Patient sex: M
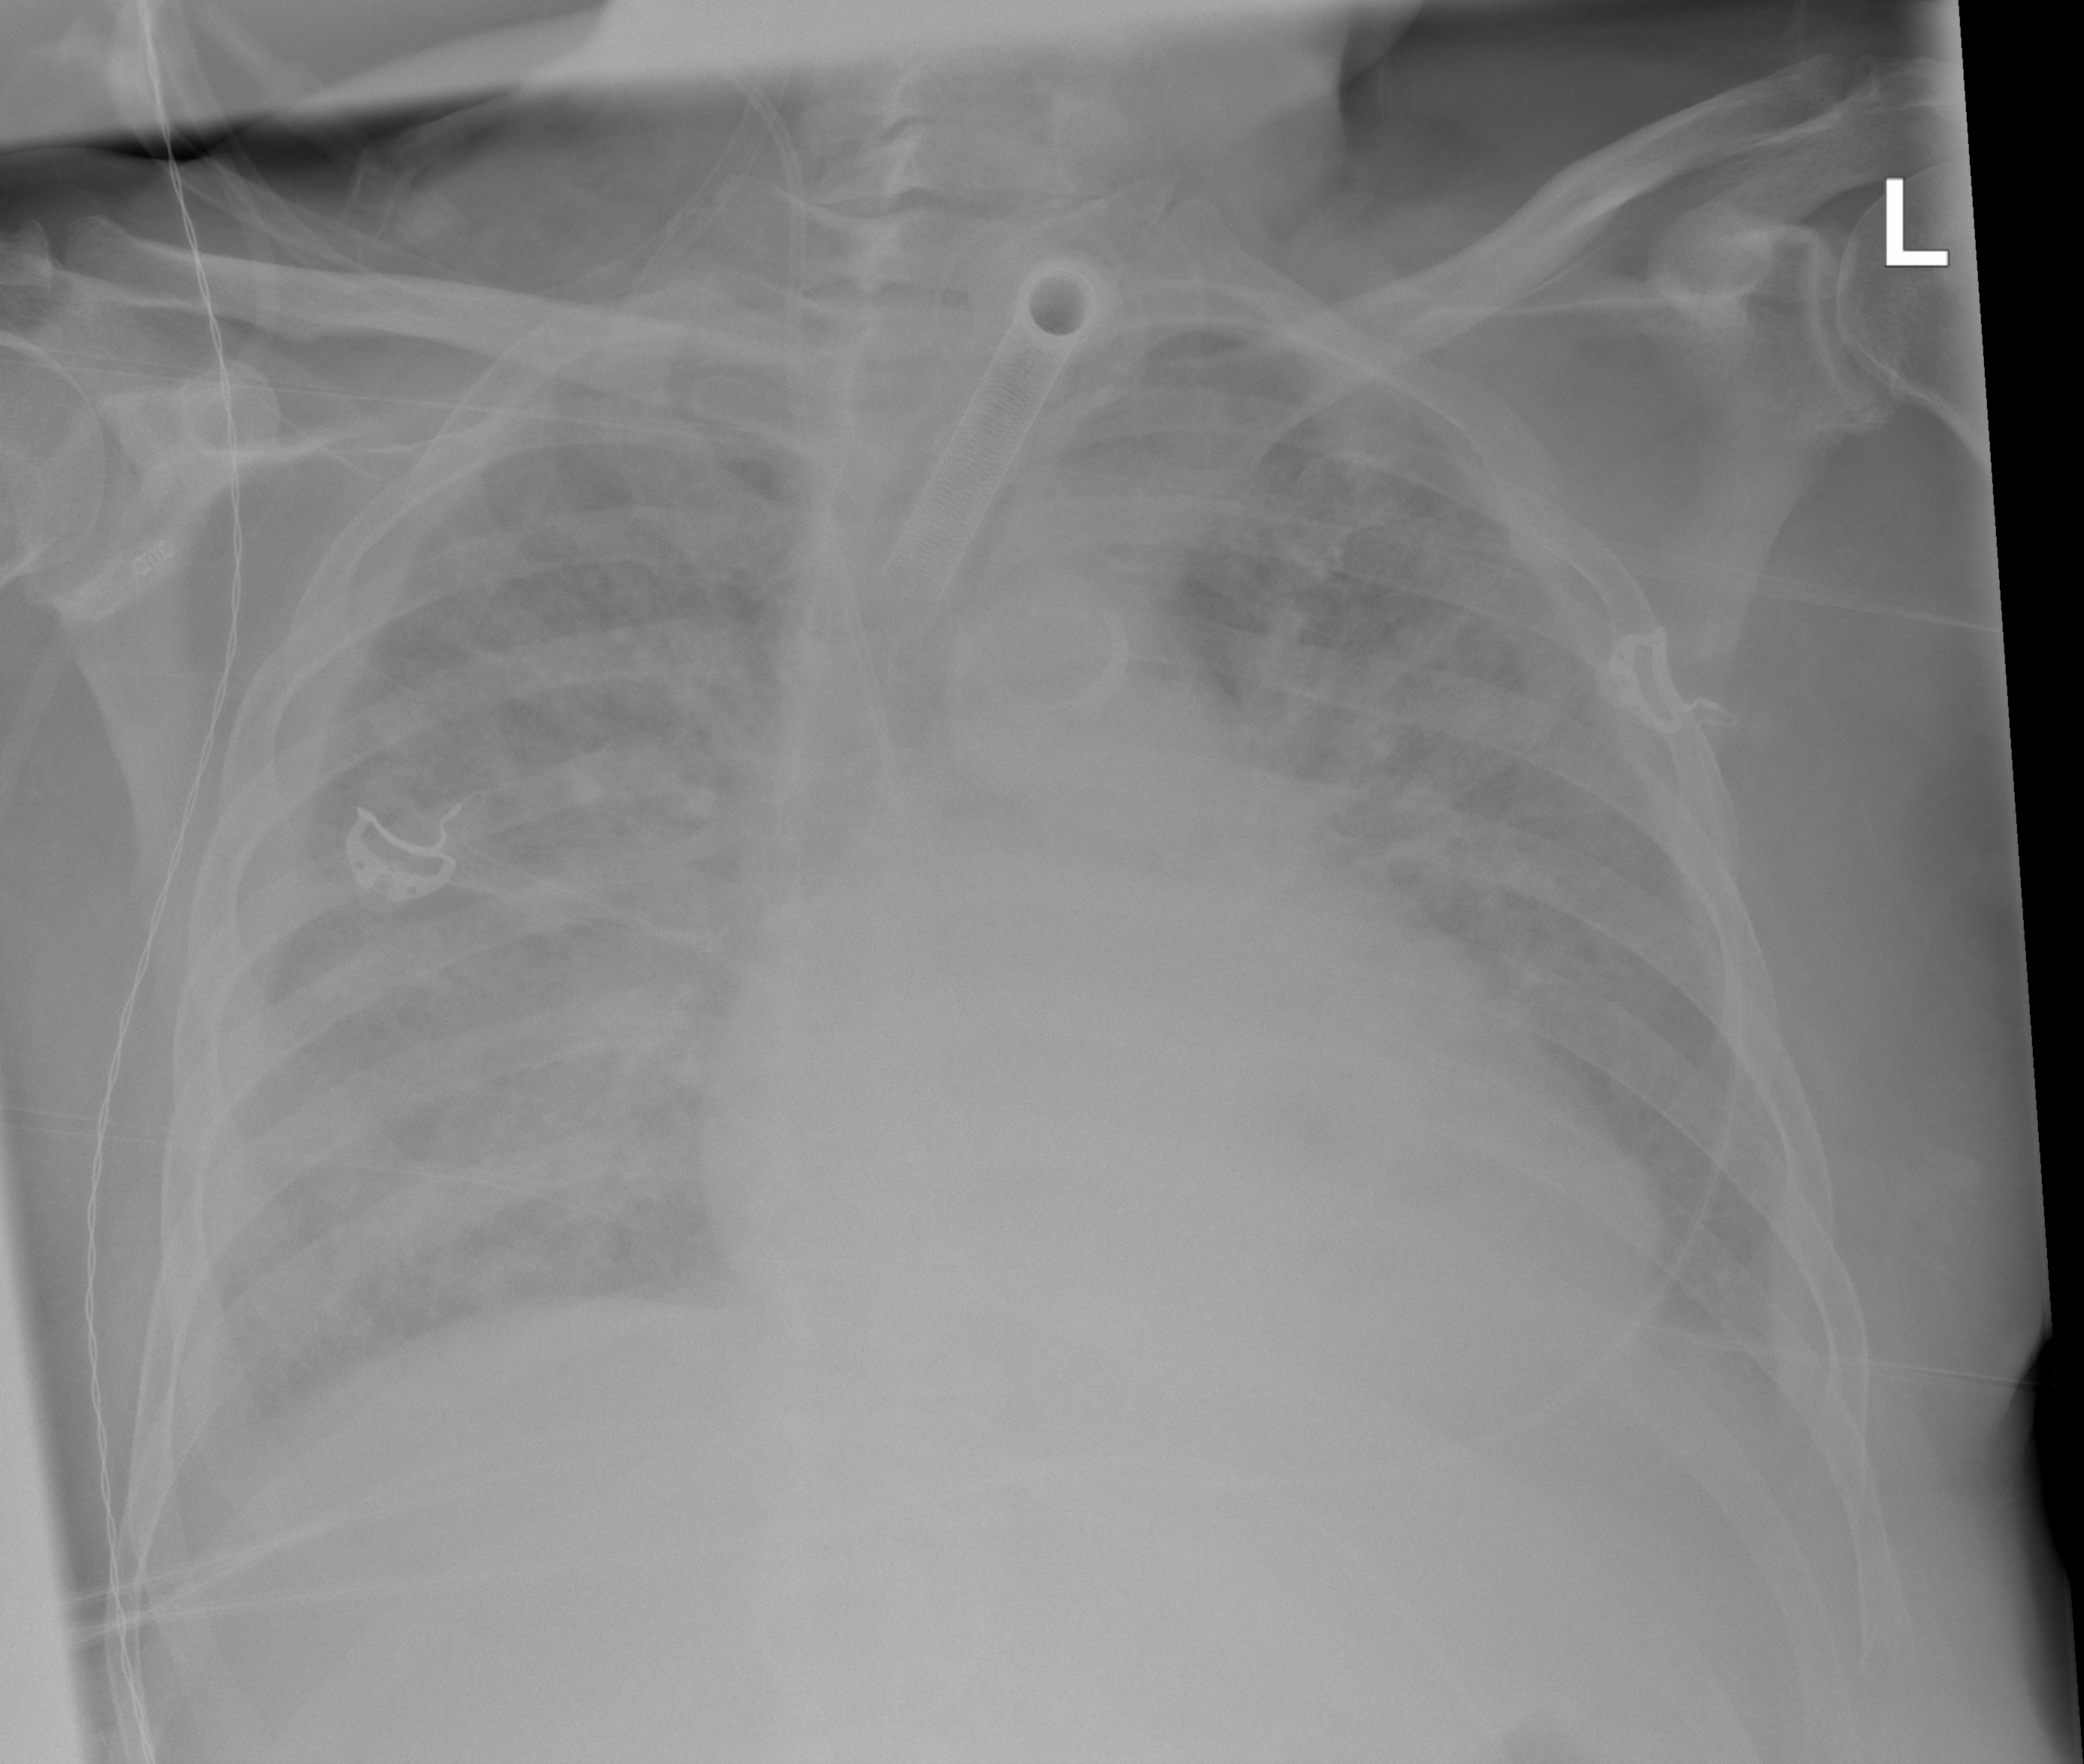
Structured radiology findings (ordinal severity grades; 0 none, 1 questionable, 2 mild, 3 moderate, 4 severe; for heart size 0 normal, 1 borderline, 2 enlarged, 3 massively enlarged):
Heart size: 2
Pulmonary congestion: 3
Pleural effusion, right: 0
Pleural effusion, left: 0
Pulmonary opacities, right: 3
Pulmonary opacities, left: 3
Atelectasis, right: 0
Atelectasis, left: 0